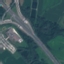
Land use / land cover: Highway